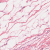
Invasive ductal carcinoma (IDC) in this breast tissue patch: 0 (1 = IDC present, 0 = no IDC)